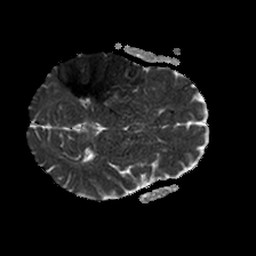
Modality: ADC
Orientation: axial
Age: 60
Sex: male
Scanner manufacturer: philips
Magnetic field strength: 1.5 T
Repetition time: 3.4 s
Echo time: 0.06922 s